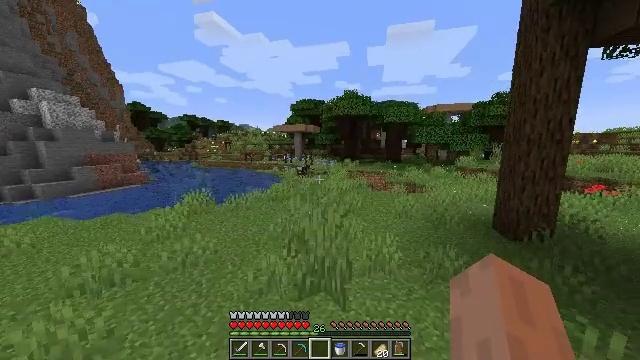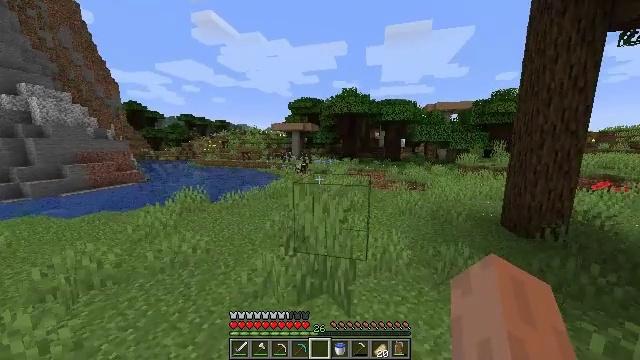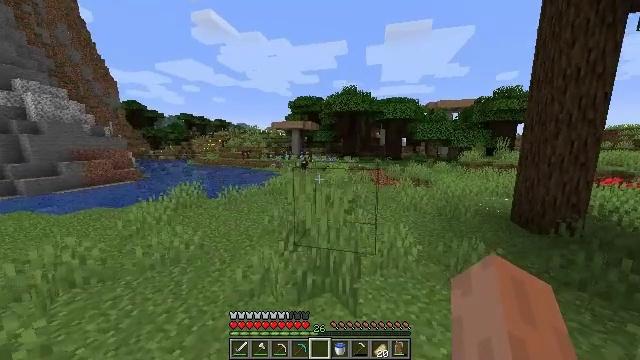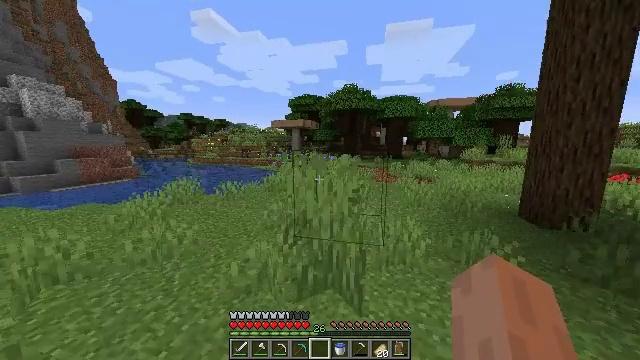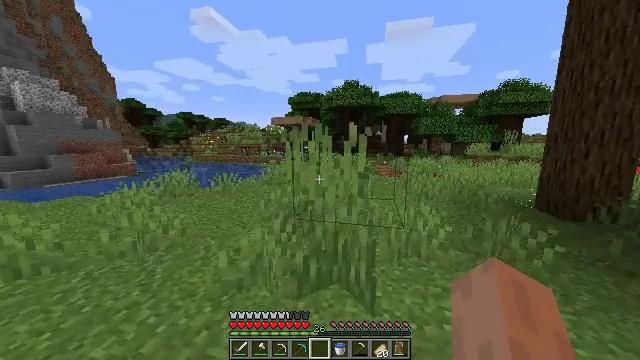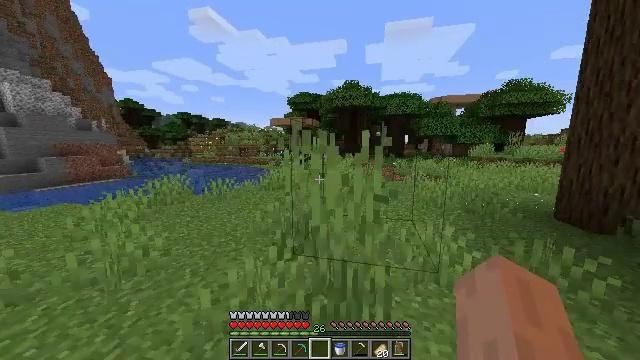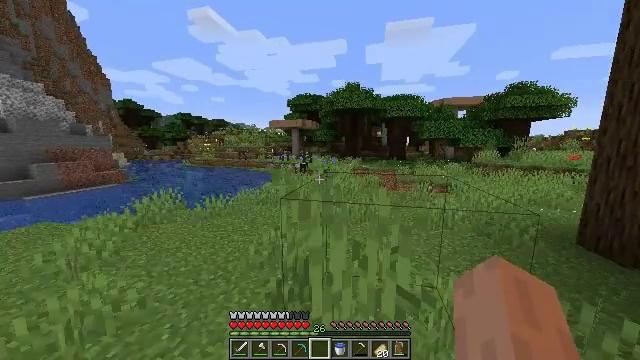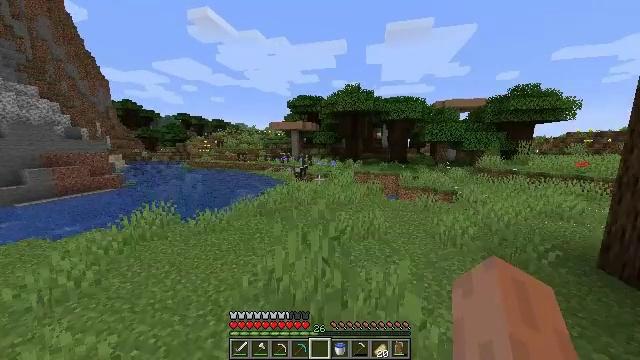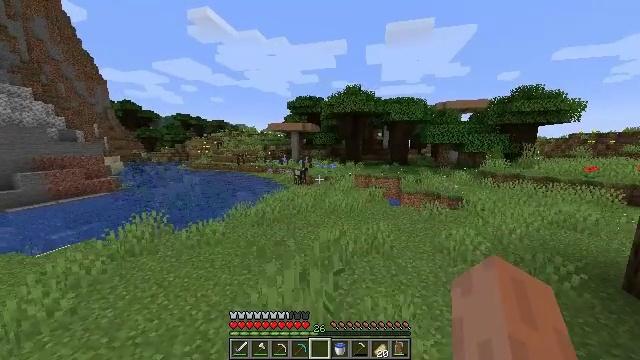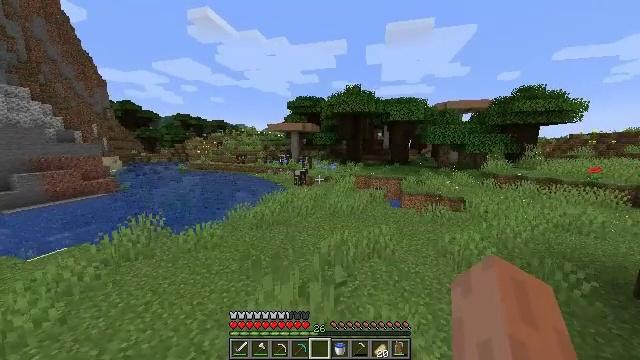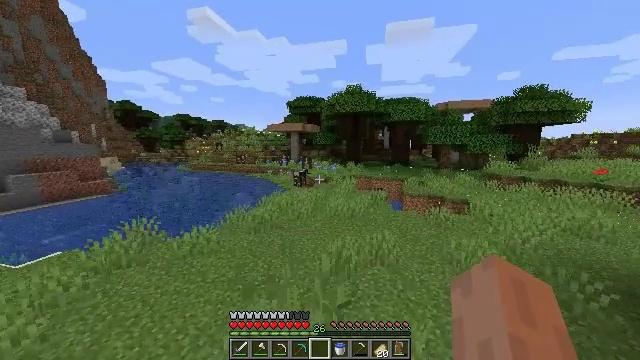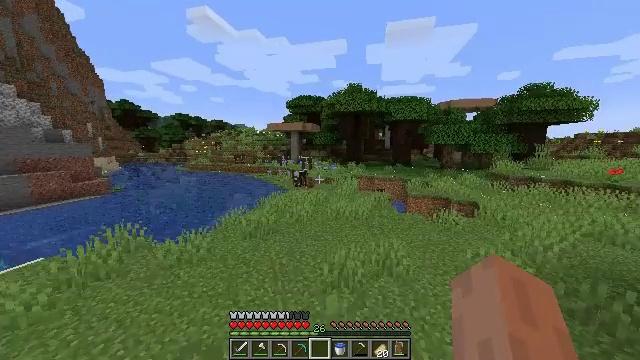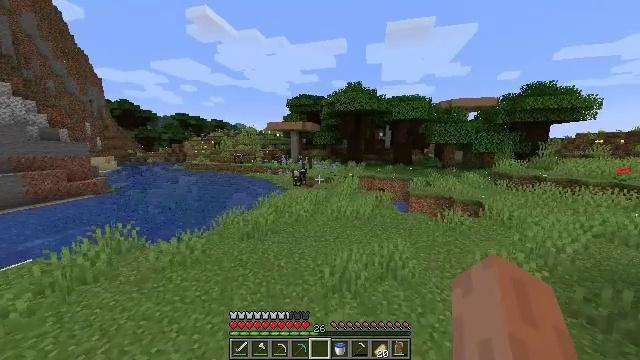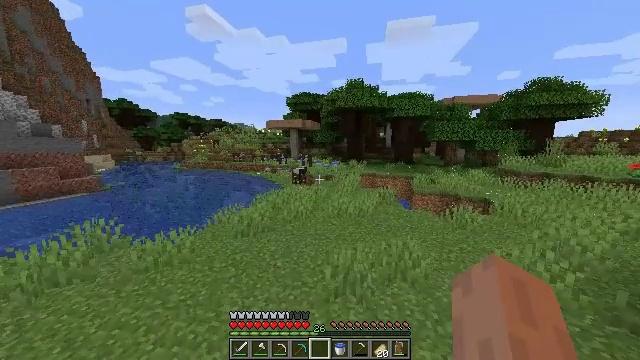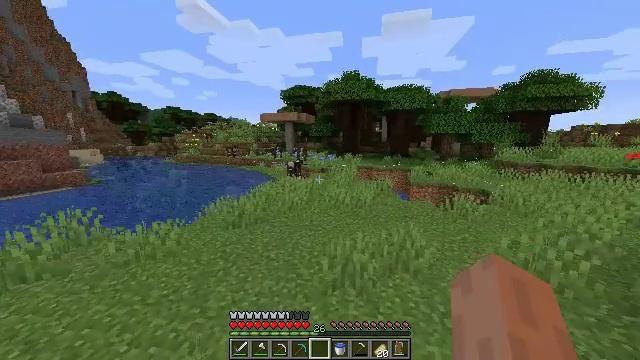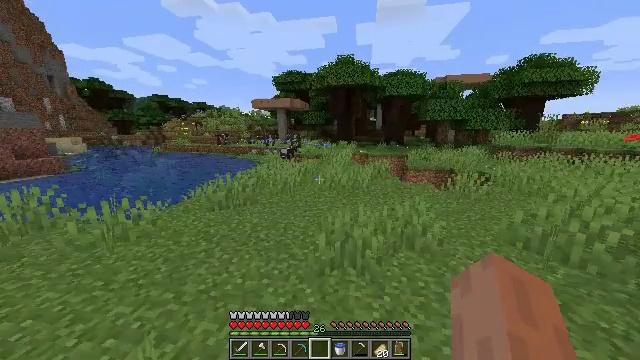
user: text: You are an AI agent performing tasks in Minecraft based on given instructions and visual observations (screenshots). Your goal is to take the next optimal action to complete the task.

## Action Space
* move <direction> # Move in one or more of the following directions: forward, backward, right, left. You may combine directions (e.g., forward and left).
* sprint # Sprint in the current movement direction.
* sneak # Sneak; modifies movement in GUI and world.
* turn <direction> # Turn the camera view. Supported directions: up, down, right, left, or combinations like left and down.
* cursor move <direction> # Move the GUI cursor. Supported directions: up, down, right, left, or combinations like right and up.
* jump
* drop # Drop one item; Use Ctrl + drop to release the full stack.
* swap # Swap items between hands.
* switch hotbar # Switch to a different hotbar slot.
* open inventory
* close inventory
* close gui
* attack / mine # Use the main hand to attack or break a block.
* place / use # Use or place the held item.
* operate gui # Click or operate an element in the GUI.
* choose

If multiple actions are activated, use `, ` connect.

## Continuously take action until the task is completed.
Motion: motion action
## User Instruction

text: Left click to destroy the birch fence.
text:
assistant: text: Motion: move forward, sprint, jump
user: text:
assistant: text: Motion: move forward, sprint, jump
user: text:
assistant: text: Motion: move forward, sprint, jump
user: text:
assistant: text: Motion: move forward, sprint, jump
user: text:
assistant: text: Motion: move forward, sprint, jump
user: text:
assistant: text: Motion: move forward, sprint, jump
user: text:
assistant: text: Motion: move forward, sprint, jump
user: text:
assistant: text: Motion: move forward, sprint, jump
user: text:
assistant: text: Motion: move forward, sprint, jump
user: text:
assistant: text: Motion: move forward, sprint, jump
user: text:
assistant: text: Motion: move forward, sprint, jump
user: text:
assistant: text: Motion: move forward, sprint, jump
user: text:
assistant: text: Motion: move forward, sprint, jump
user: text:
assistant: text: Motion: move forward, sprint, turn right and down, jump
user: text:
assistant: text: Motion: move forward, sprint, turn right and down, jump
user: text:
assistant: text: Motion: move forward, sprint, jump
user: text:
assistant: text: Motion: move forward, sprint, jump
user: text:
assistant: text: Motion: move forward, sprint, jump
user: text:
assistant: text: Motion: move forward, sprint, turn left, jump
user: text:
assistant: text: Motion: move forward, sprint, turn left, jump
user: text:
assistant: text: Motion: move forward, sprint, turn left, jump
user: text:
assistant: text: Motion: move forward, sprint, jump
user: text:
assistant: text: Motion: move forward, sprint, jump
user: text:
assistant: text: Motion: move forward, sprint, jump
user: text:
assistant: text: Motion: move forward, sprint, jump
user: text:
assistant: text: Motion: move forward, sprint, jump
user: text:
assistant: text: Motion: move forward, sprint, jump
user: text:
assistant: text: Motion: move forward, sprint, jump
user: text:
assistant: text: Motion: move forward, sprint, jump
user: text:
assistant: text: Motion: move forward, sprint, jump